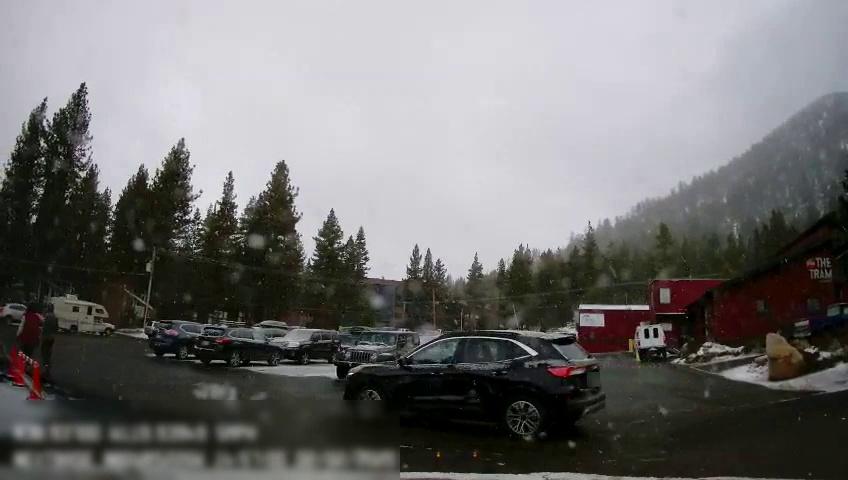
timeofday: Day
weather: Snowy
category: Vehicles | SUV
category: Vehicles | Car
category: Vehicles | Car
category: Vehicles | SUV
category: Vehicles | Other LV
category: Vehicles | SUV
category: Vehicles | SUV
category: Vehicles | SUV
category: Vehicles | Van
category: Vehicles | Truck
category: Drivable Space
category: Pedestrians
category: Pedestrians